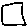
Label: square